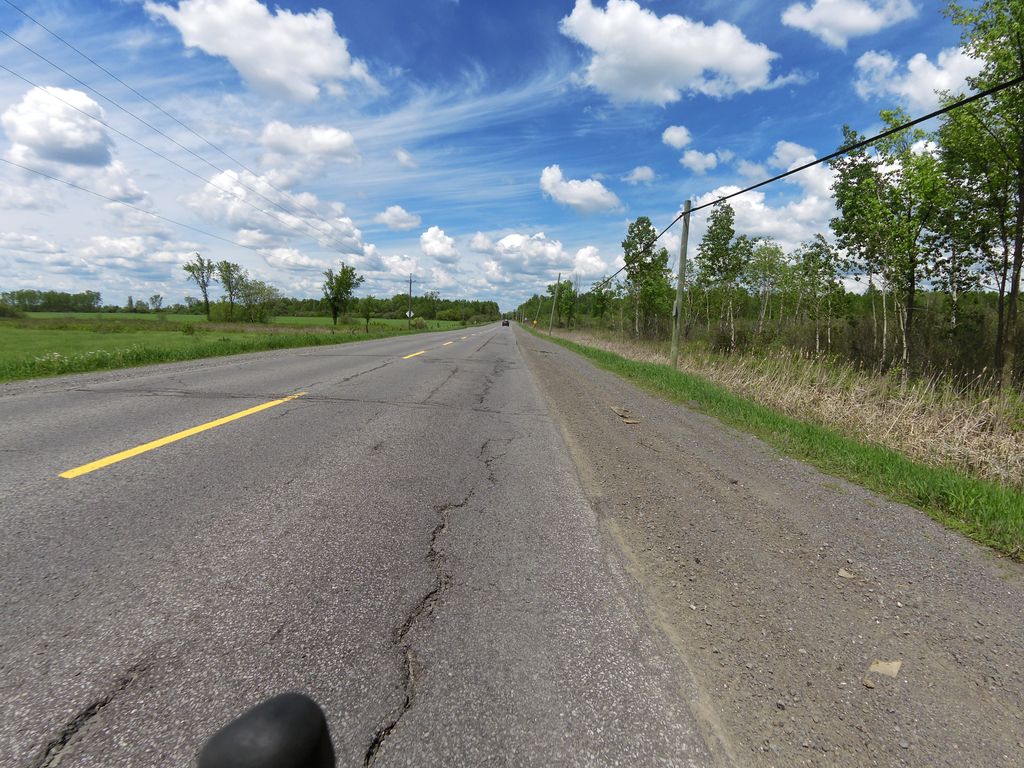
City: ottawa-gatineau